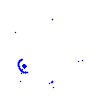
Particle: kaon